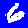
Digit: 6